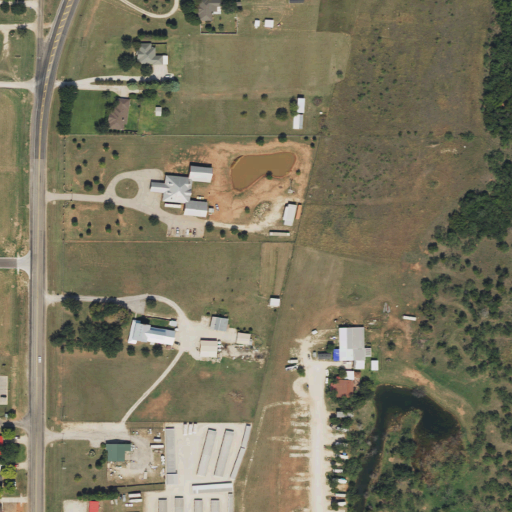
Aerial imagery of gap in Texas named Buffalo Gap containing shrub, low intensity development, medium intensity development, evergreen forest, open development, cultivated crops, grassland, high intensity development, and deciduous forest